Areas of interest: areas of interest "Youth Hostel"
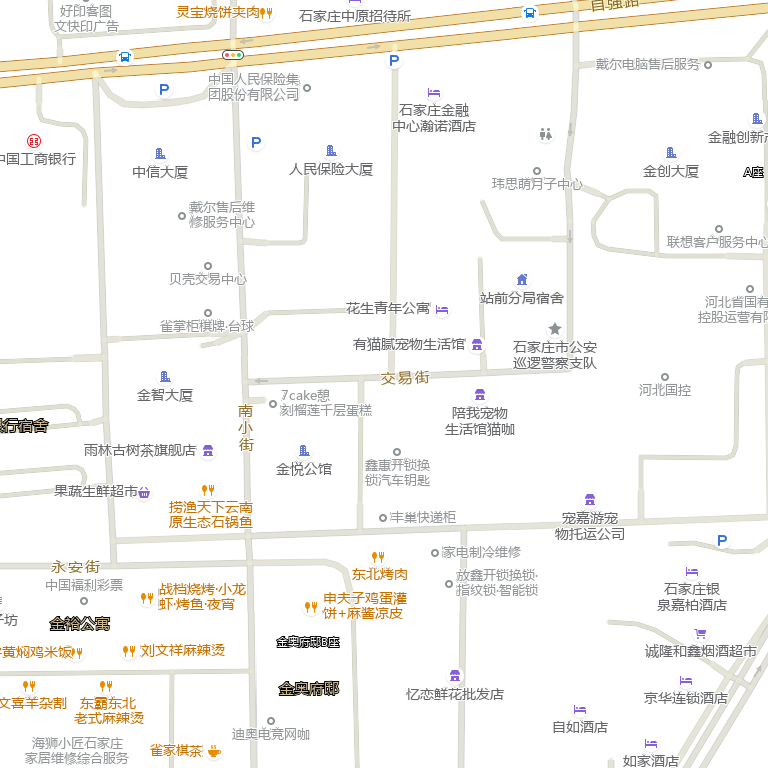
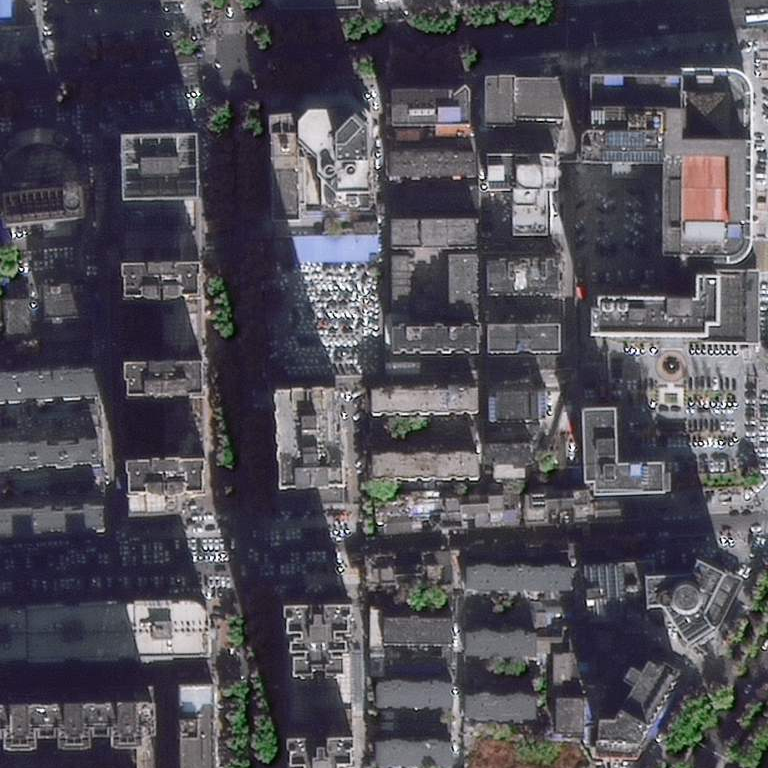